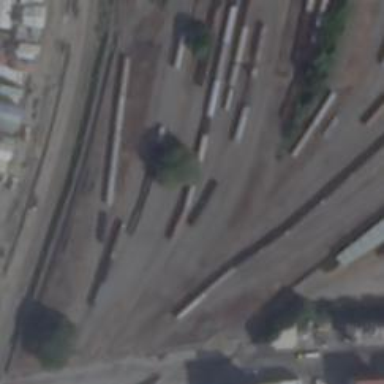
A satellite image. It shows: Yard meant for services.